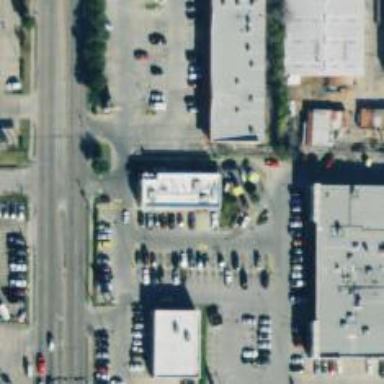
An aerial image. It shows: Parking space.